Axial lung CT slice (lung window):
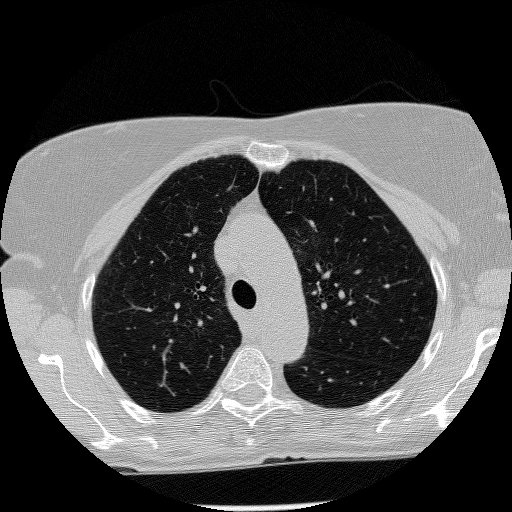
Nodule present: no